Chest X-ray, PA view. Patient: 68 years old, sex F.
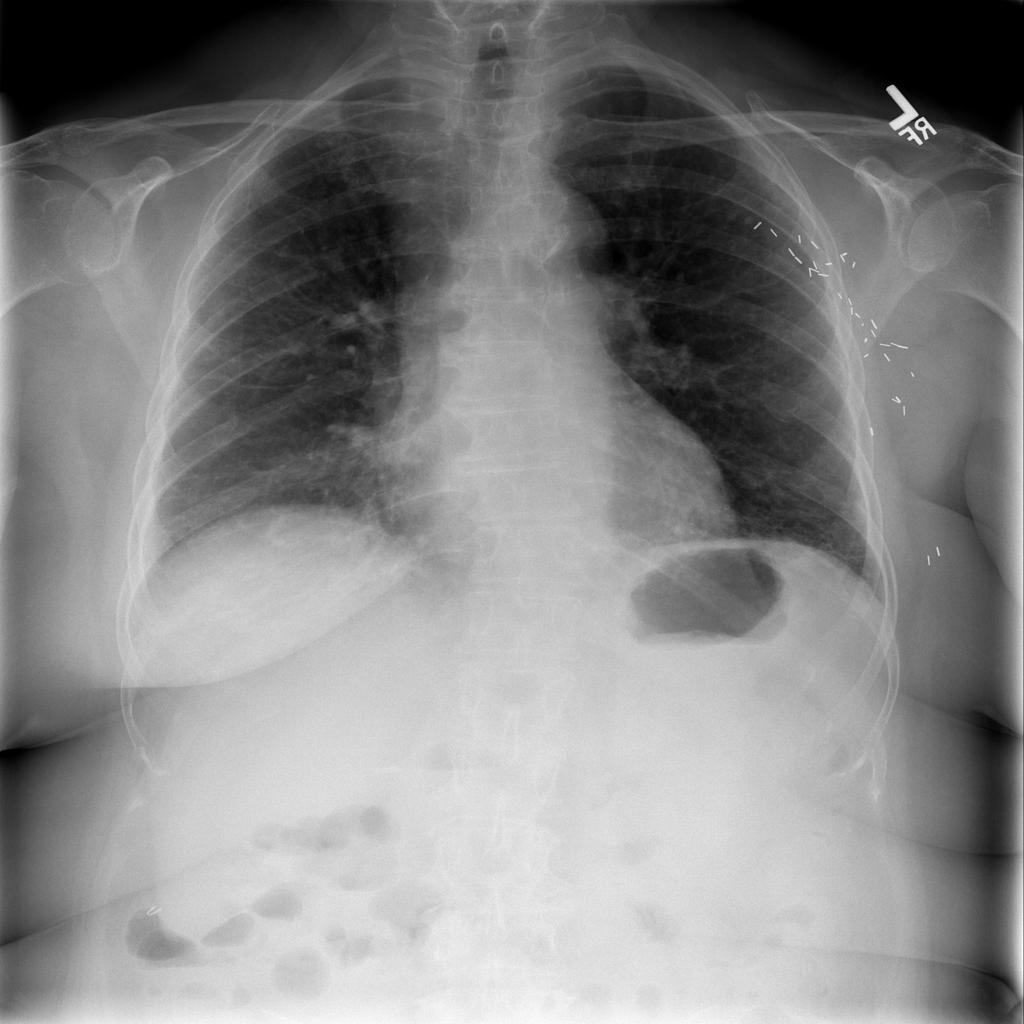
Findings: Pleural_Thickening